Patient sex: M
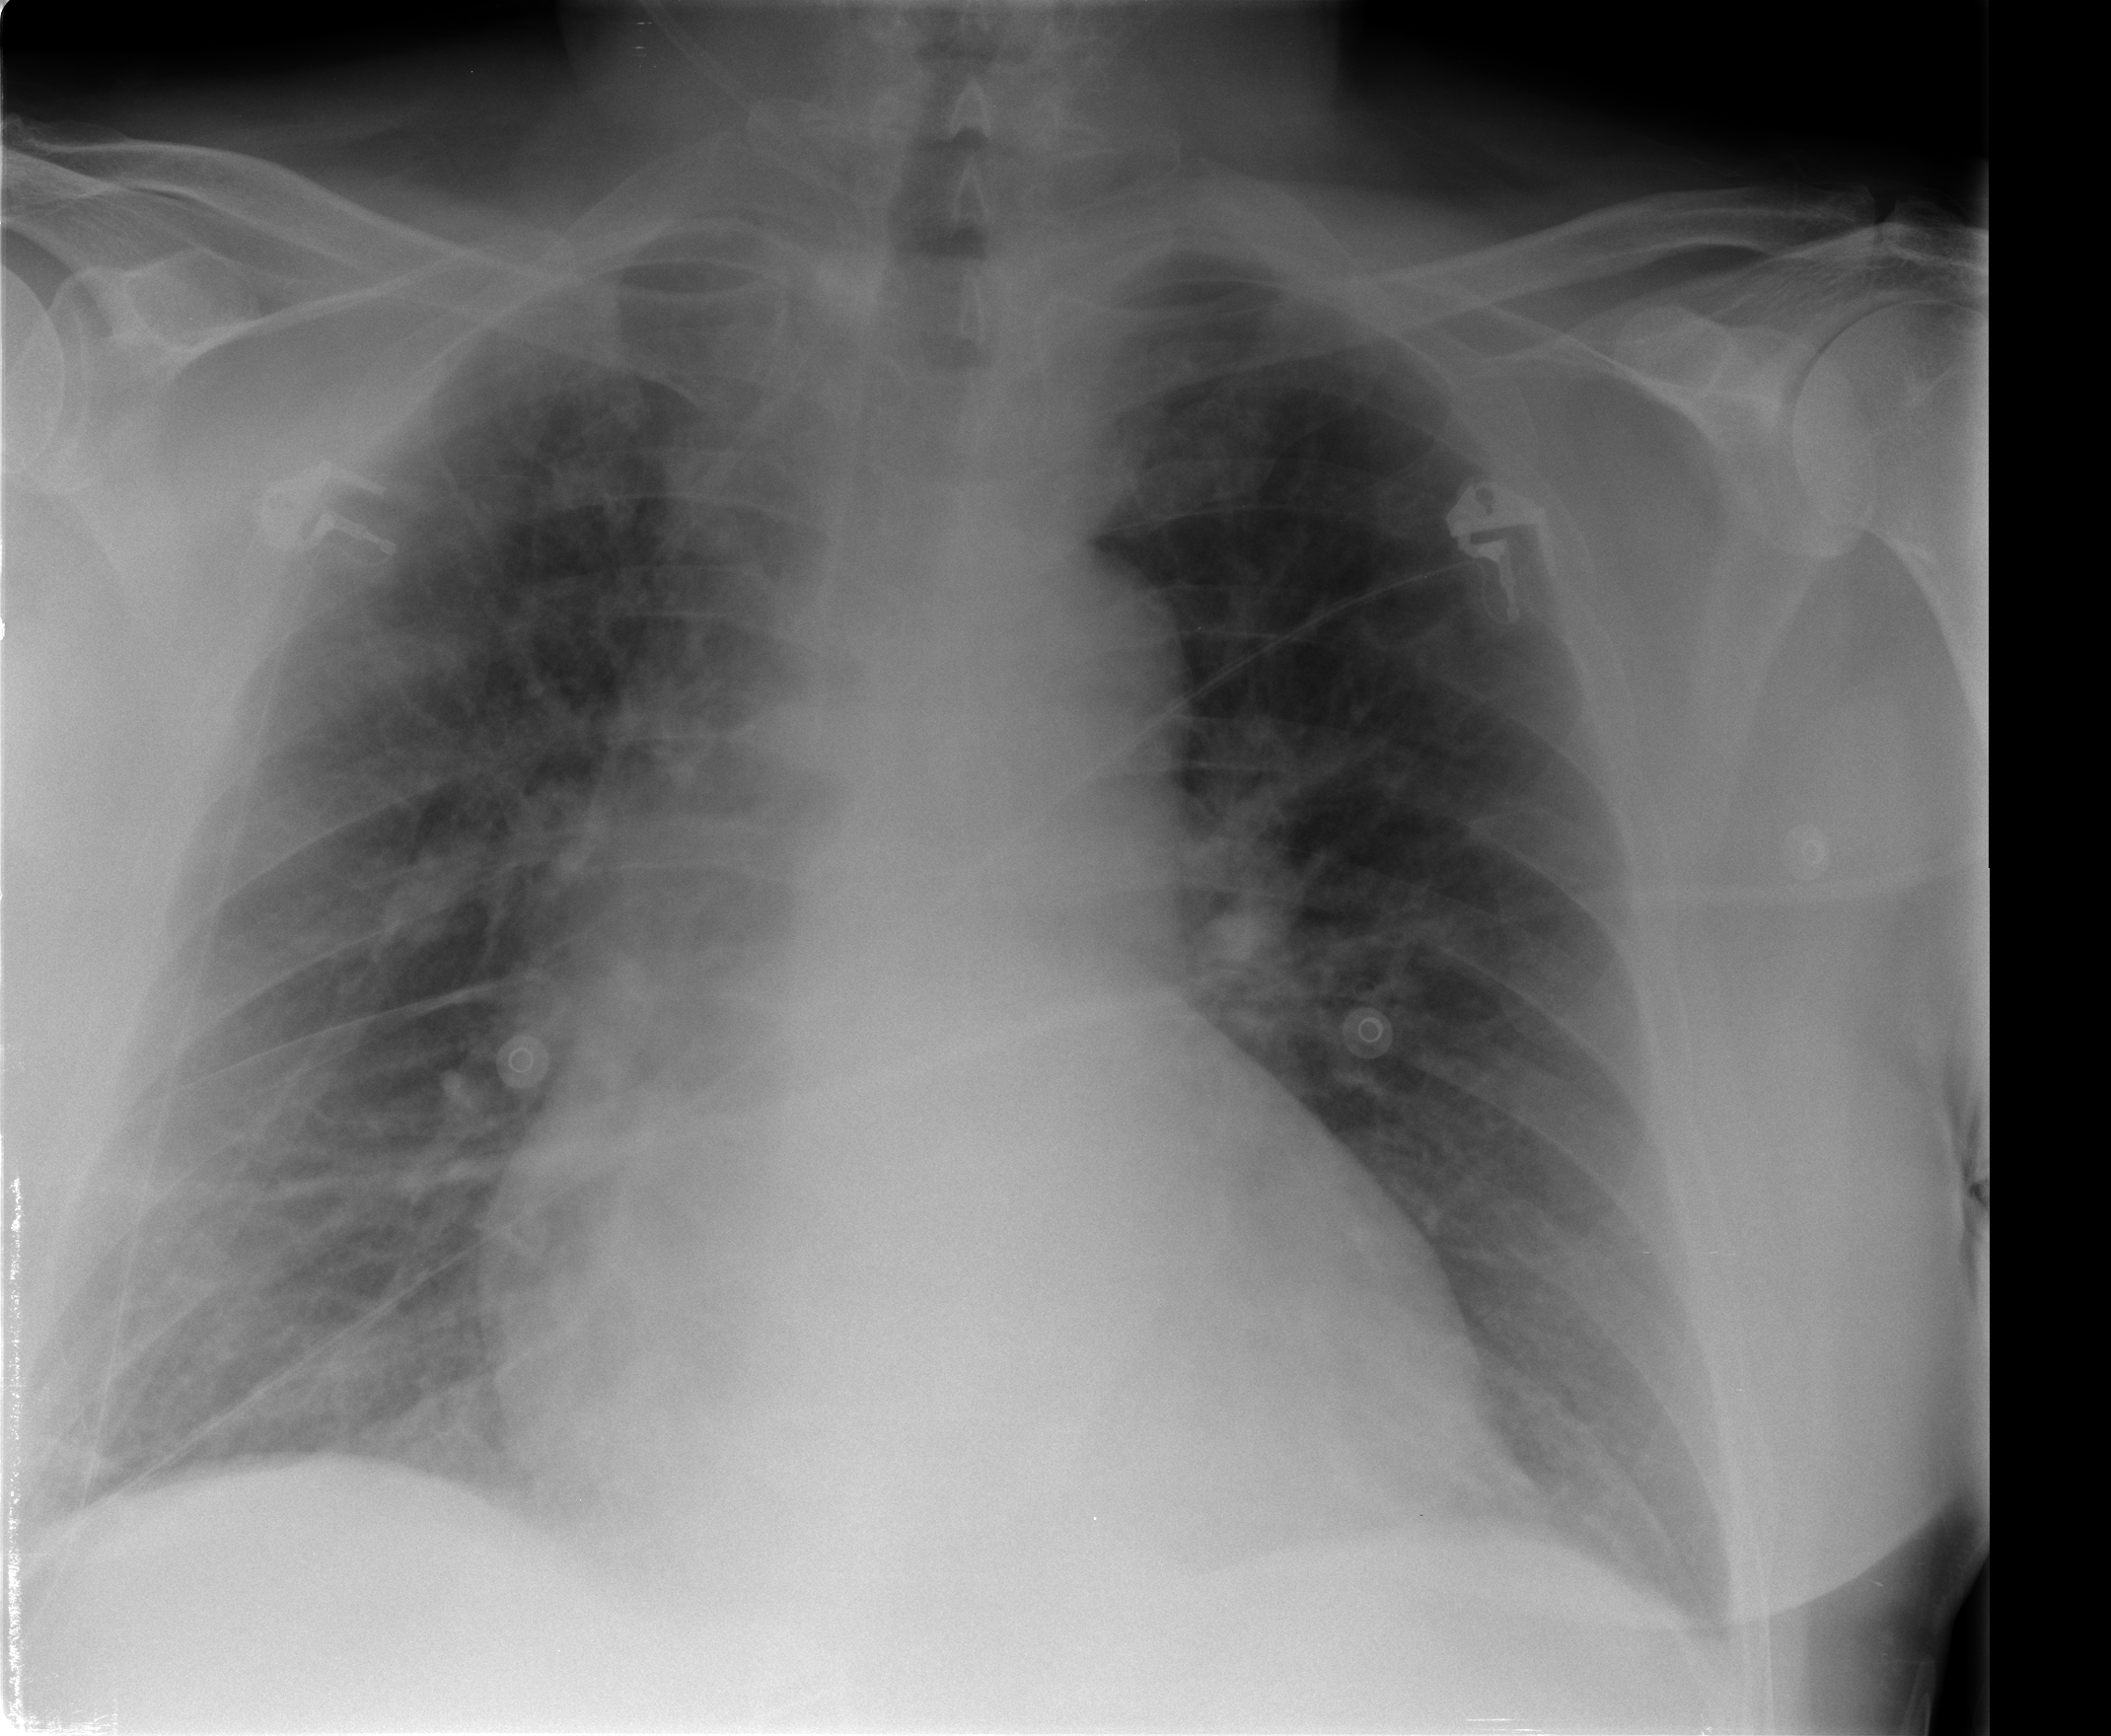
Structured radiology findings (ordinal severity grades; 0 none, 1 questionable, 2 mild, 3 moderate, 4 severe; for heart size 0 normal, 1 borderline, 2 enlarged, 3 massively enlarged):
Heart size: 3
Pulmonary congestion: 2
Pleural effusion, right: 0
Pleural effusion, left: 0
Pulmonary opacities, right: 1
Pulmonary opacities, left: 0
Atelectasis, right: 1
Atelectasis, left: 0